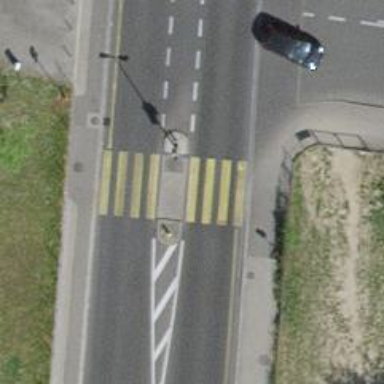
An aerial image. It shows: Uncontrolled crossing with central island on the road.